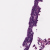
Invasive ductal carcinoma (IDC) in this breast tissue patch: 0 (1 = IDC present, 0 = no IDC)